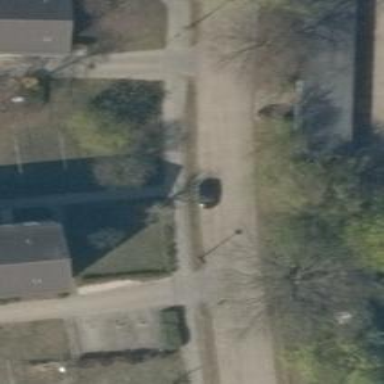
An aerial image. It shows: Concrete residential road with sidewalk on the left.